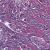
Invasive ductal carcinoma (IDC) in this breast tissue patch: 1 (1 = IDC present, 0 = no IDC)